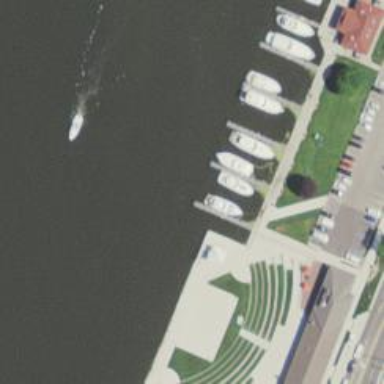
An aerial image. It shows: Man-made pier.